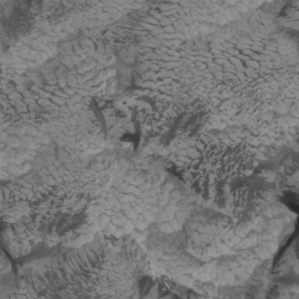
Label: non_frost